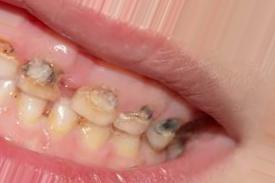
Condition: Caries